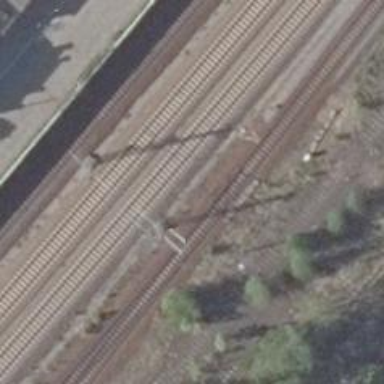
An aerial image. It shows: Electrified rail siding with contact line.